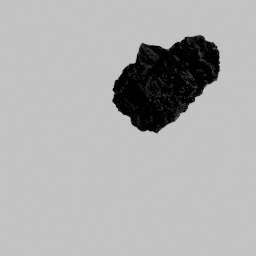
Label: nature